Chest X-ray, AP view. Patient: 48 years old, sex M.
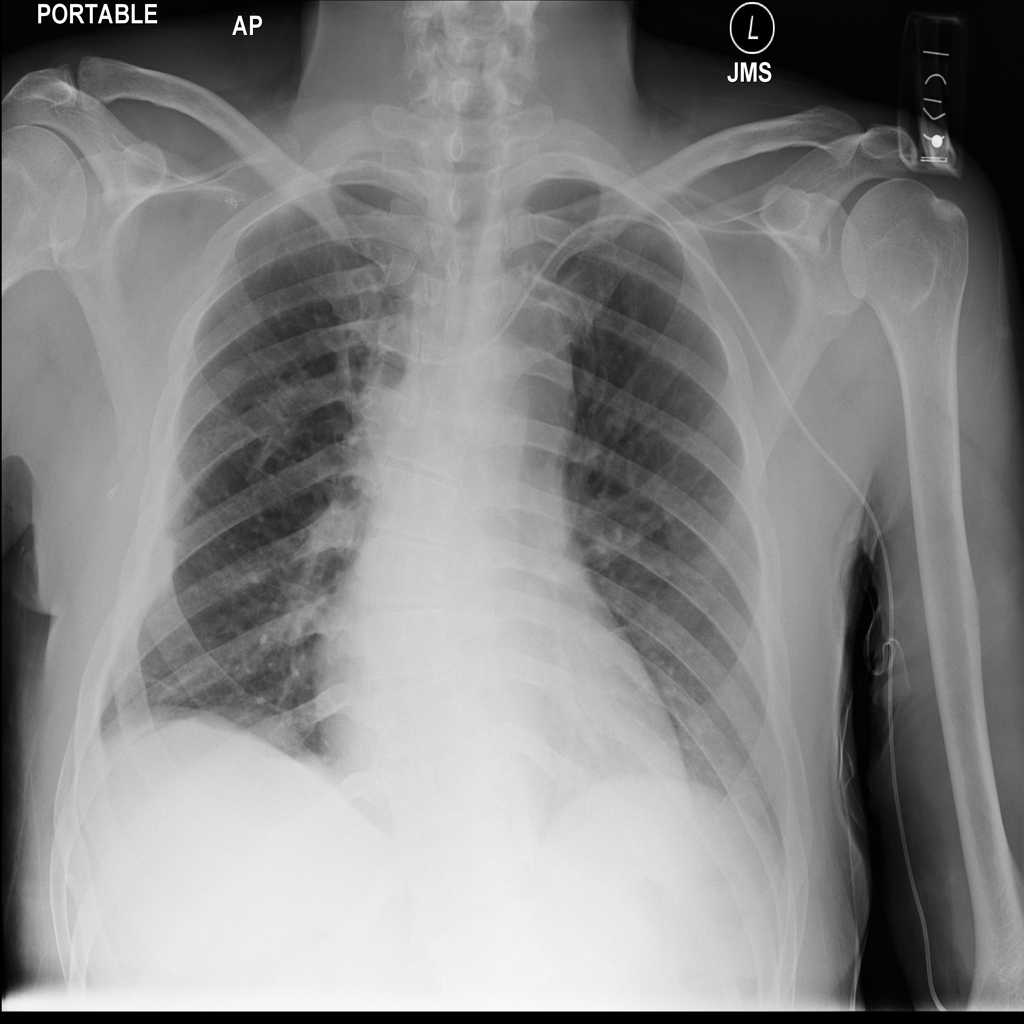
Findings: No Finding